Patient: sex M, age 58
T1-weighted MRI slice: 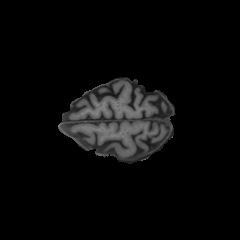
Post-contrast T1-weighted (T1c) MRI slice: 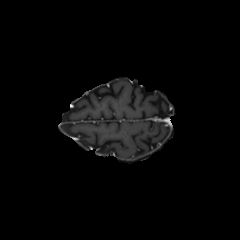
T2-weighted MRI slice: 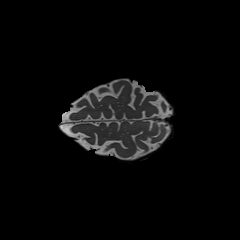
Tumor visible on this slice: no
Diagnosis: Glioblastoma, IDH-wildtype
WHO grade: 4